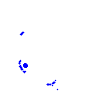
Particle: pion